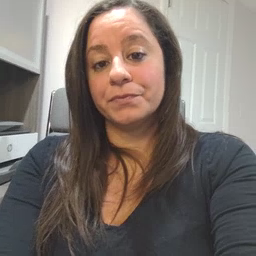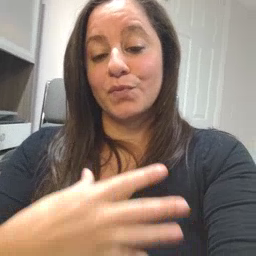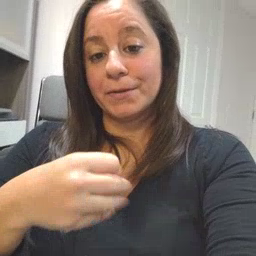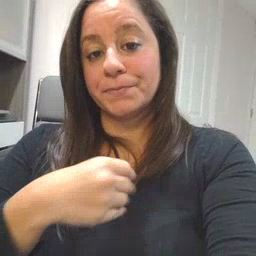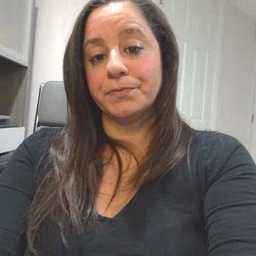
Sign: white